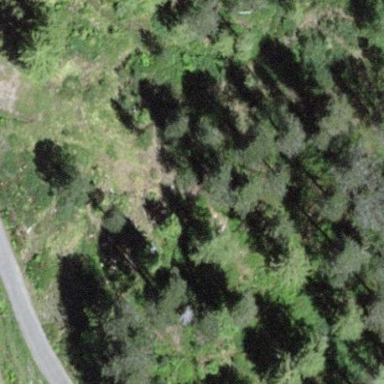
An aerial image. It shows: Forest area.